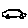
Label: car